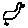
Label: bird